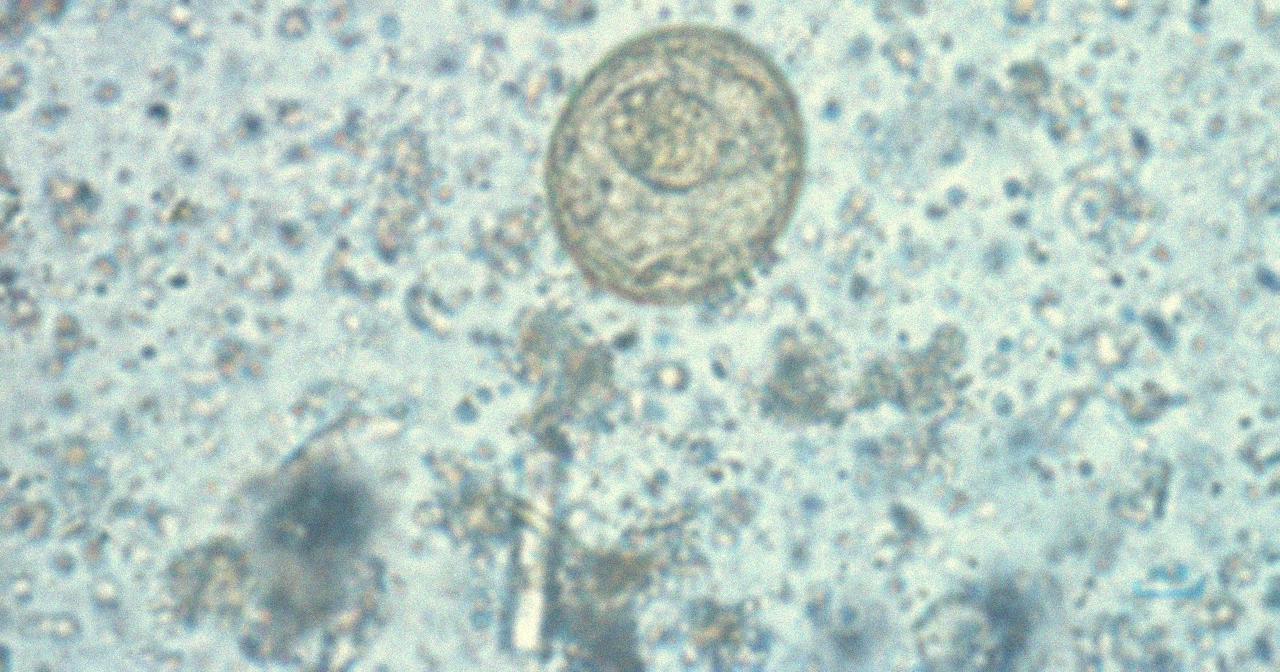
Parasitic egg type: Hymenolepis diminuta